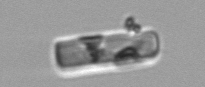
Label: Guinardia_delicatula